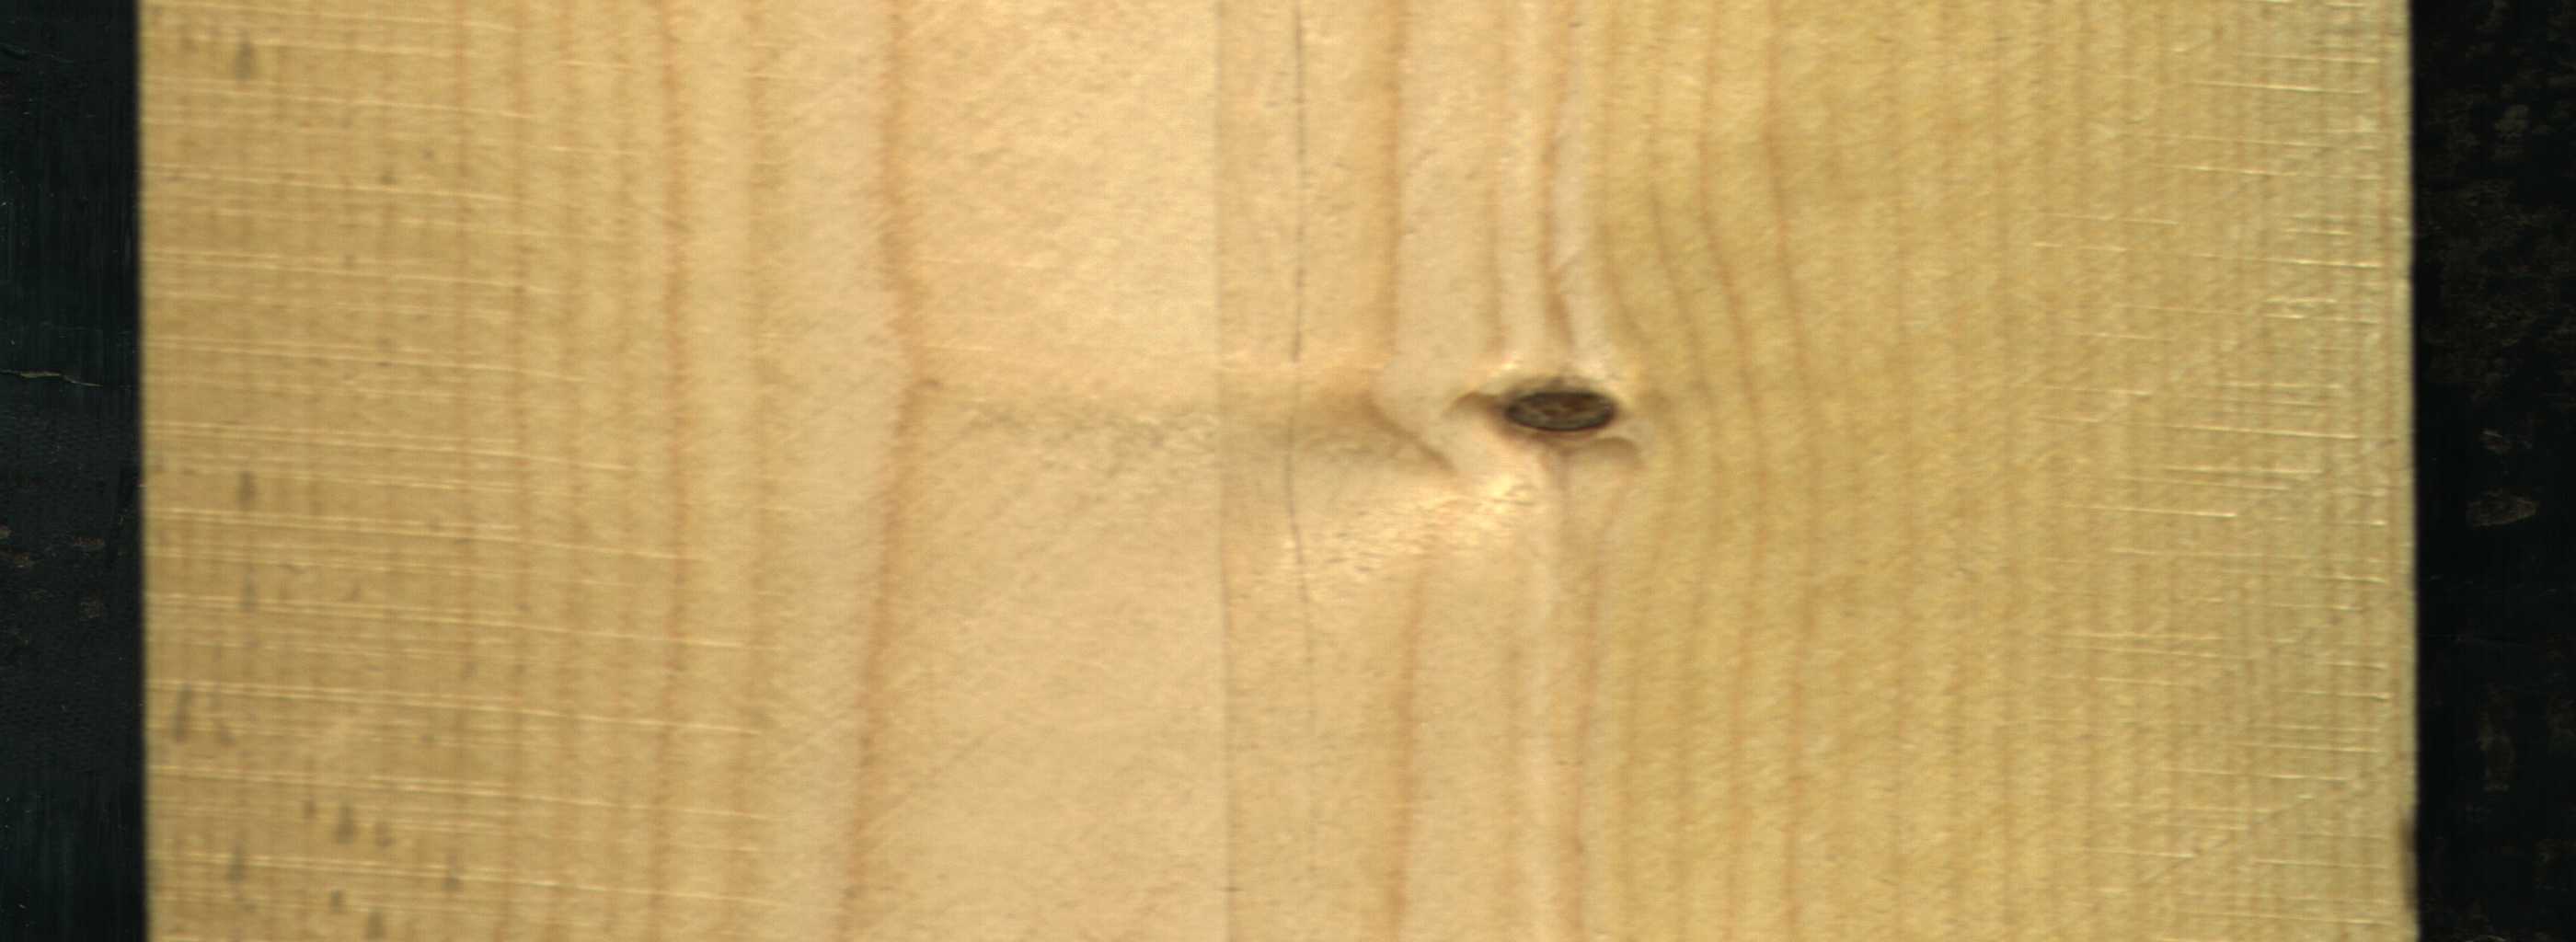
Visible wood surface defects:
Dead_Knot